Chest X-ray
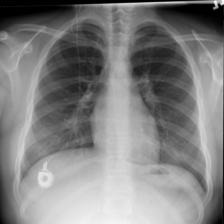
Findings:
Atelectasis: negative
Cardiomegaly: negative
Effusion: negative
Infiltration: negative
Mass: negative
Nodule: negative
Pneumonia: negative
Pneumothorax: negative
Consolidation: negative
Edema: negative
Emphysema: negative
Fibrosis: negative
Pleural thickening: negative
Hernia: negative